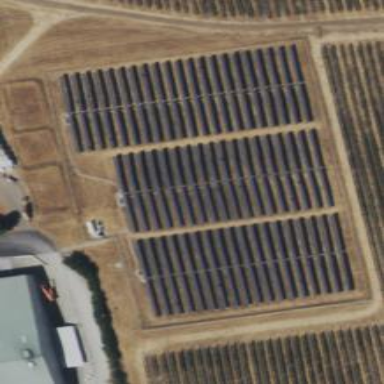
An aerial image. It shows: Solar power generator using photovoltaic panels.